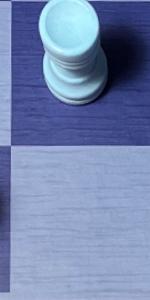
Label: Empty